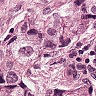
Metastatic tissue present: yes